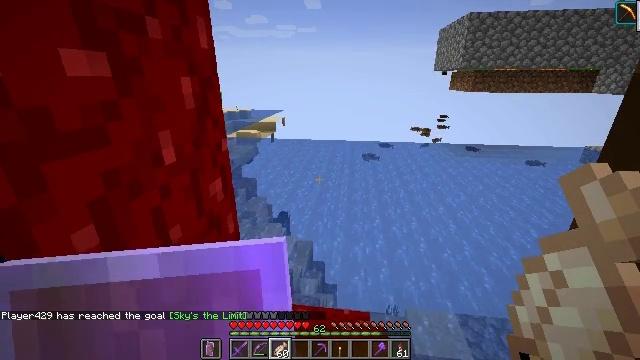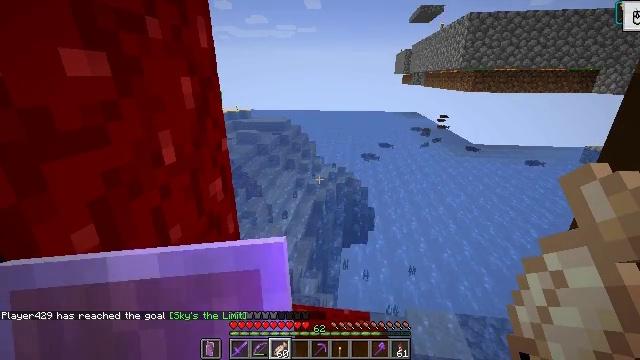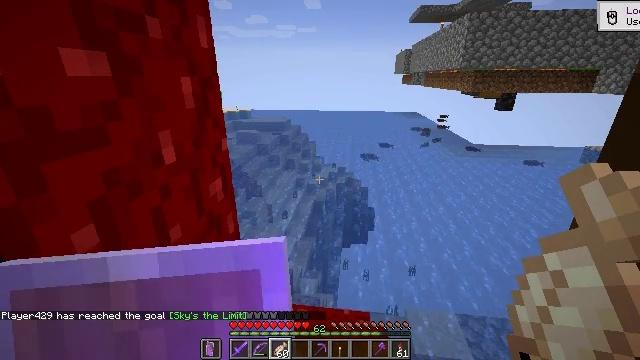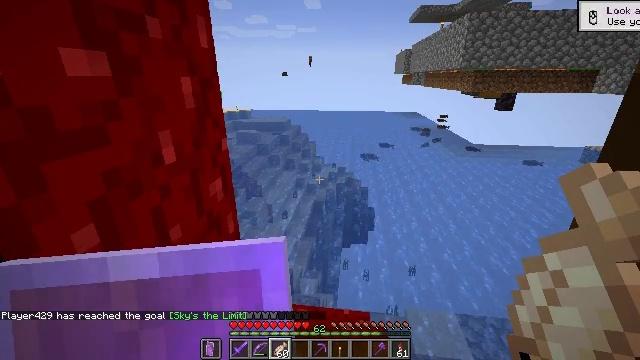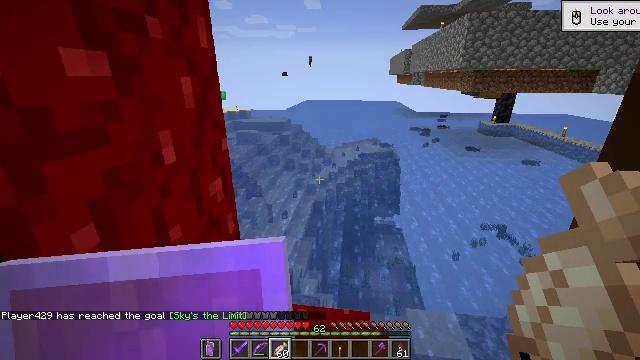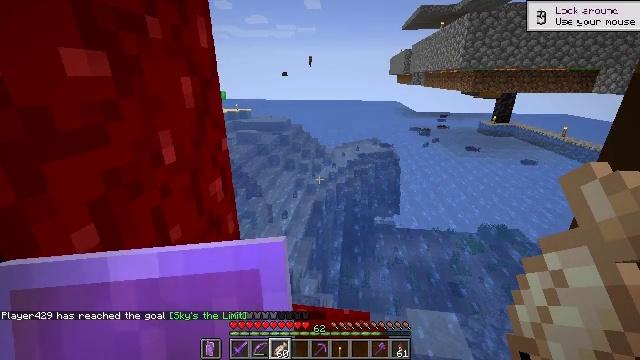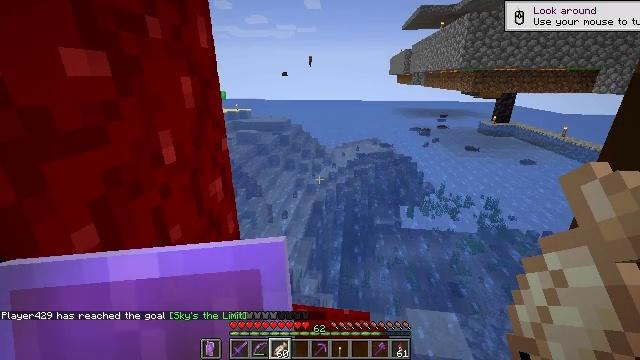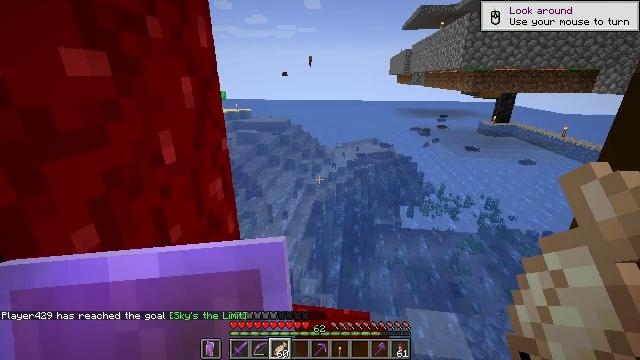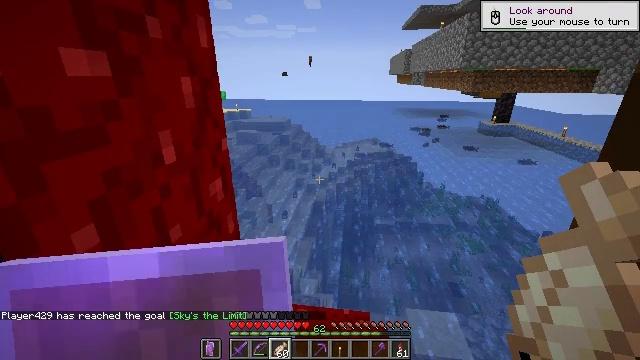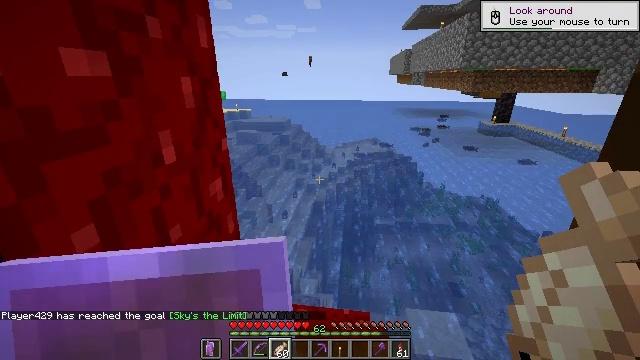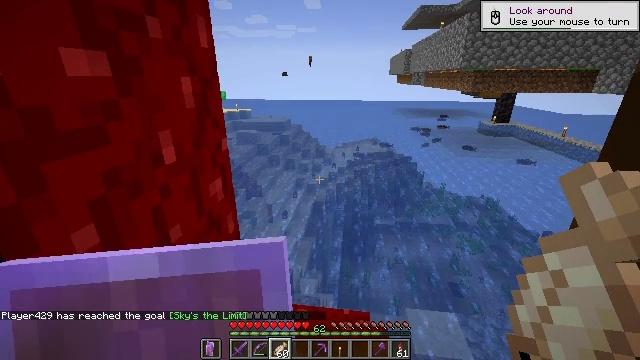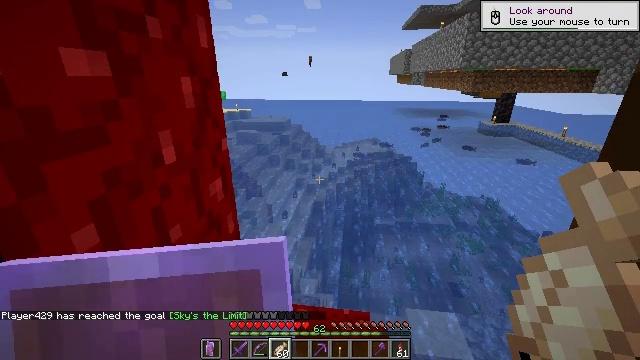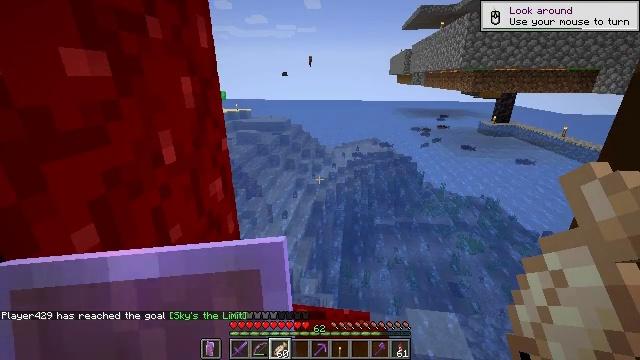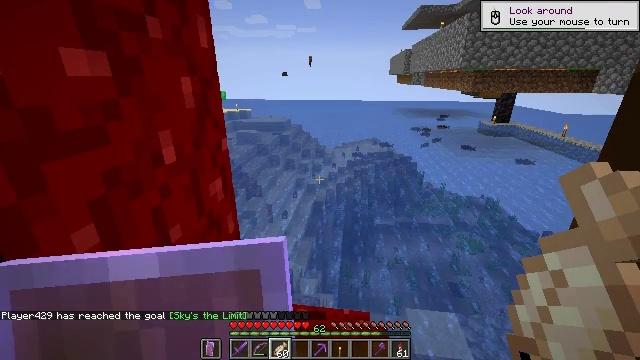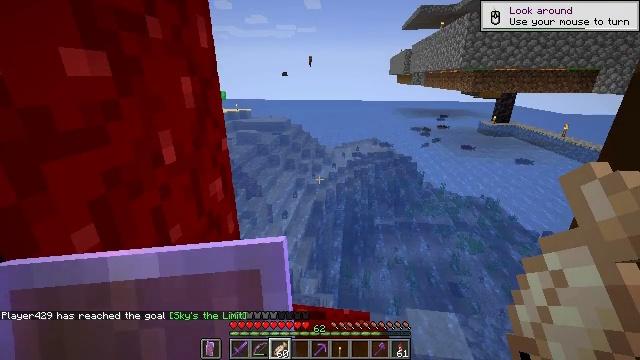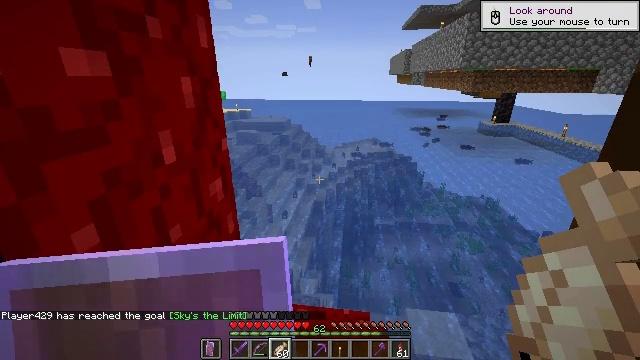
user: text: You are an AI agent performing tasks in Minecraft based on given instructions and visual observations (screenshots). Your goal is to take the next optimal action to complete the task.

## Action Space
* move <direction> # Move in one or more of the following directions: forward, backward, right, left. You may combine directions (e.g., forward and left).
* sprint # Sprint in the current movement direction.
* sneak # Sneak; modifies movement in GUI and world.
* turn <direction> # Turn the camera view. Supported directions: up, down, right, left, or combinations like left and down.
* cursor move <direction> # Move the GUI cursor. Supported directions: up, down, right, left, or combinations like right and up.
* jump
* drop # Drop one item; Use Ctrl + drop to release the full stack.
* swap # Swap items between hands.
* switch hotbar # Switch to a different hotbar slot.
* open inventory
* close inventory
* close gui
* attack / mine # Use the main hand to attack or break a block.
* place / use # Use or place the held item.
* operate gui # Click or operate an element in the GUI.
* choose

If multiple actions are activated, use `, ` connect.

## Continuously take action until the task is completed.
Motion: motion action
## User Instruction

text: Recycle the blast furnace by breaking it.
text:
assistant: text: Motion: no_op
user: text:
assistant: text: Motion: no_op
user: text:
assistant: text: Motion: no_op
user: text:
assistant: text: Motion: no_op
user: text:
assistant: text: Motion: no_op
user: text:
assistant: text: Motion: no_op
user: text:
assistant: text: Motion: no_op
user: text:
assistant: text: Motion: no_op
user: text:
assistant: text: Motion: no_op
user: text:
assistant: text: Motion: no_op
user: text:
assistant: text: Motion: no_op
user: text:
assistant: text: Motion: no_op
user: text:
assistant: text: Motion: no_op
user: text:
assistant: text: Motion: no_op
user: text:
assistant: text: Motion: no_op
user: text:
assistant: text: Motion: no_op
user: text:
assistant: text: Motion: no_op
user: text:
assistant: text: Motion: no_op
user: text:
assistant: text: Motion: no_op
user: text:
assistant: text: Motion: no_op
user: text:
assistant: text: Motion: no_op
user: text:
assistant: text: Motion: no_op
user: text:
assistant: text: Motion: no_op
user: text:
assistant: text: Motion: no_op
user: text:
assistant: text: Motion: move back
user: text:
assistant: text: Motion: move back
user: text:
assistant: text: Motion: move back
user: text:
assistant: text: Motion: move back
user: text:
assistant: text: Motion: no_op
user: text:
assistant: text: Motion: no_op